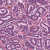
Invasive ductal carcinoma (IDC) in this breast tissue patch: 1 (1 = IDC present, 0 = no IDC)